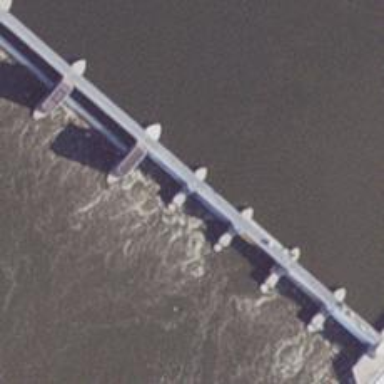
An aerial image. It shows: Weir in waterway.